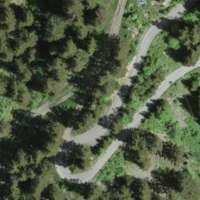
EUNIS habitat code: 43
Species observed at this site:
Cephalanthera rubra